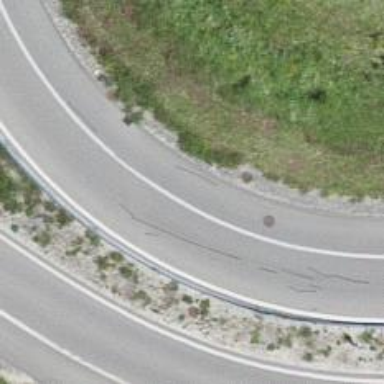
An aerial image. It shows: Trunk link highway.